Question: I have the following picture and I want create layout like it, and I need in place of the rectangles to put EditText views. But I can't figure out which is the best way I can achieve this layout, should I make background of the lines or I make relative layout and try align things?
So if someone is experienced with such layouts, please tell how can I do this.
Thanks in advance.

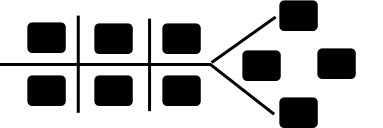
Answer: That layout is relatively simple to make, it will be a lot more work to make it work across the large number of Android devices. For example:
'''
<?xml version="1.0" encoding="utf-8"?>
<com.luksprog.ds.views.RelativeLayoutExtension xmlns:android="http://schemas.android.com/apk/res/android"
android:layout_width="match_parent"
android:layout_height="match_parent" >
<EditText
android:id="@+id/et10"
android:layout_width="30dp"
android:layout_height="wrap_content"
android:layout_alignParentRight="true"
android:layout_centerVertical="true"
android:text="X" />
<EditText
android:id="@+id/et9"
android:layout_width="30dp"
android:layout_height="wrap_content"
android:layout_above="@id/et10"
android:layout_marginBottom="25dp"
android:layout_toLeftOf="@id/et10"
android:text="9" />
<EditText
android:id="@+id/et8"
android:layout_width="30dp"
android:layout_height="wrap_content"
android:layout_below="@id/et10"
android:layout_marginTop="25dp"
android:layout_toLeftOf="@id/et10"
android:text="8" />
<EditText
android:id="@+id/et7"
android:layout_width="30dp"
android:layout_height="wrap_content"
android:layout_centerVertical="true"
android:layout_marginLeft="40dp"
android:layout_toLeftOf="@id/et9"
android:text="7" />
<LinearLayout
android:id="@+id/et65wrapper"
android:layout_width="40dp"
android:layout_height="wrap_content"
android:layout_centerVertical="true"
android:layout_toLeftOf="@id/et7"
android:orientation="vertical"
android:paddingLeft="10dp" >
<EditText
android:id="@+id/et6"
android:layout_width="30dp"
android:layout_height="wrap_content"
android:layout_marginBottom="5dp"
android:text="6" />
<EditText
android:id="@+id/et5"
android:layout_width="30dp"
android:layout_height="wrap_content"
android:layout_marginTop="5dp"
android:text="5" />
</LinearLayout>
<LinearLayout
android:id="@+id/et43wrapper"
android:layout_width="40dp"
android:layout_height="wrap_content"
android:layout_centerVertical="true"
android:layout_toLeftOf="@id/et65wrapper"
android:orientation="vertical"
android:paddingLeft="10dp" >
<EditText
android:id="@+id/et4"
android:layout_width="30dp"
android:layout_height="wrap_content"
android:layout_marginBottom="5dp"
android:text="4" />
<EditText
android:id="@+id/et3"
android:layout_width="30dp"
android:layout_height="wrap_content"
android:layout_marginTop="5dp"
android:text="3" />
</LinearLayout>
<LinearLayout
android:id="@+id/et21wrapper"
android:layout_width="40dp"
android:layout_height="wrap_content"
android:layout_centerVertical="true"
android:layout_toLeftOf="@id/et43wrapper"
android:orientation="vertical"
android:paddingLeft="10dp" >
<EditText
android:id="@+id/et2"
android:layout_width="30dp"
android:layout_height="wrap_content"
android:layout_marginBottom="5dp"
android:text="2" />
<EditText
android:id="@+id/et1"
android:layout_width="30dp"
android:layout_height="wrap_content"
android:layout_marginTop="5dp"
android:text="1" />
</LinearLayout>
</com.luksprog.ds.views.RelativeLayoutExtension>
'''
Where the 'RelativeLayoutExtension' is a class extending the 'RelativeLayout' class like this:
'''
public class RelativeLayoutExtension extends RelativeLayout {
private LinearLayout mFirstLinear;
private LinearLayout mSecondLinear;
private LinearLayout mLastLinear;
private EditText mUpperEditText;
private EditText mLowerEditText;
private Paint mPaint;
public RelativeLayoutExtension(Context context, AttributeSet attrs) {
super(context, attrs);
mPaint = new Paint();
mPaint.setColor(Color.RED);
mPaint.setStrokeWidth(2.0f);
}
@Override
protected void onFinishInflate() {
super.onFinishInflate();
mFirstLinear = (LinearLayout) findViewById(R.id.et21wrapper);
mSecondLinear = (LinearLayout) findViewById(R.id.et43wrapper);
mLastLinear = (LinearLayout) findViewById(R.id.et65wrapper);
mUpperEditText = (EditText) findViewById(R.id.et9);
mLowerEditText = (EditText) findViewById(R.id.et8);
}
@Override
protected void dispatchDraw(Canvas canvas) {
super.dispatchDraw(canvas);
final int leftFirst = mFirstLinear.getLeft();
final int topFirst = mFirstLinear.getTop();
final int middleFirst = (mFirstLinear.getBottom() - mFirstLinear
.getTop()) / 2;
final int lastRight = mLastLinear.getRight();
canvas.drawLine(leftFirst, topFirst + middleFirst, lastRight, topFirst
+ middleFirst, mPaint);
final int rightFirst = mFirstLinear.getRight();
final int bottomFirst = mFirstLinear.getBottom();
canvas.drawLine(rightFirst, topFirst, rightFirst, bottomFirst, mPaint);
final int rightSecond = mSecondLinear.getRight();
canvas.drawLine(rightSecond, topFirst, rightSecond, bottomFirst, mPaint);
final int leftUpperEdit = mUpperEditText.getLeft();
final int topUpperEdit = mUpperEditText.getTop();
final int middleUpperEdit = (mUpperEditText.getBottom() - mUpperEditText
.getTop()) / 2;
canvas.drawLine(lastRight, topFirst + middleFirst, leftUpperEdit,
topUpperEdit + middleUpperEdit, mPaint);
final int leftLowerEdit = mLowerEditText.getLeft();
final int topLowerEdit = mLowerEditText.getTop();
final int middleLowerEdit = (mLowerEditText.getBottom() - mLowerEditText
.getTop()) / 2;
canvas.drawLine(lastRight, topFirst + middleFirst, leftLowerEdit, topLowerEdit
+ middleLowerEdit, mPaint);
}
}
'''
The lines aren't quite centered, it was just an example.
If you plan to use this layout on a single device for which you know its dimensions the layout will work as you only need to calculate the dimensions once outside of the code. If you plan this as a general layout things will get pretty ugly because you'll need to make a lot of calculations to properly position the views and draw the lines so you may want to rethink your approach. Also I hope that you want to use this layout on large screen devices, because cramming six 'EditTexts' along with spaces on a portrait smartphone will not work pretty well.